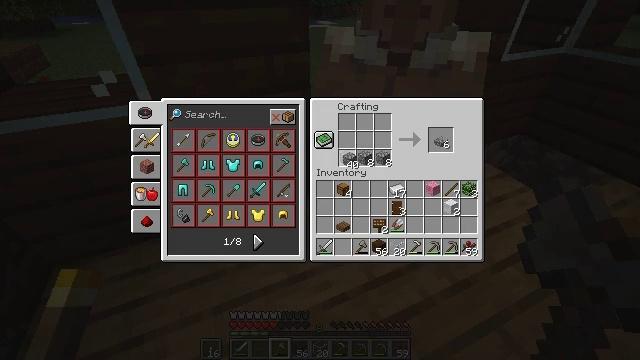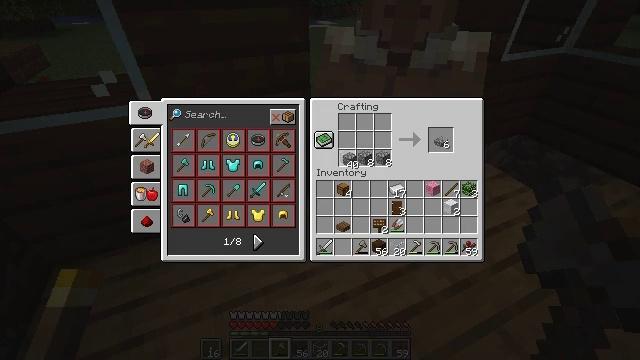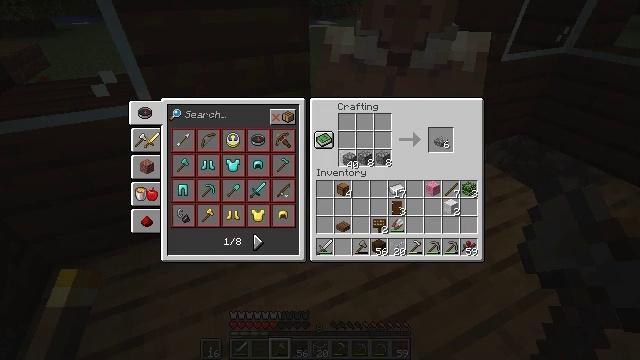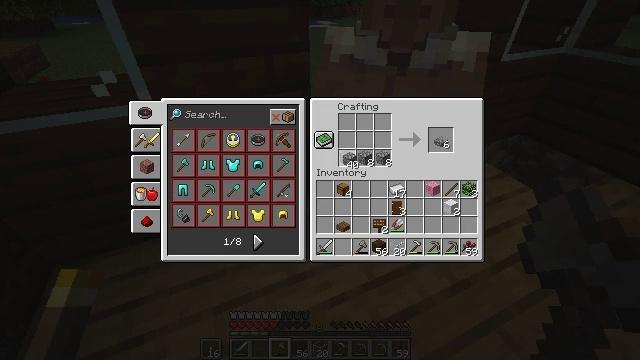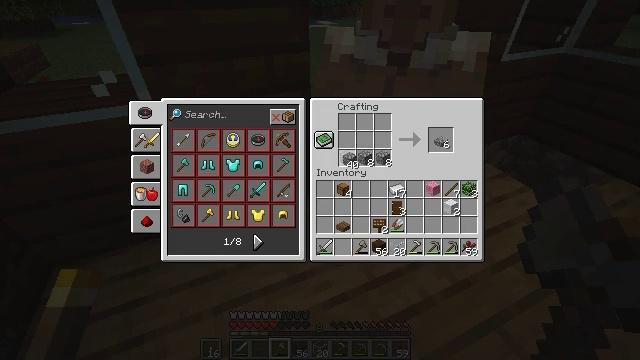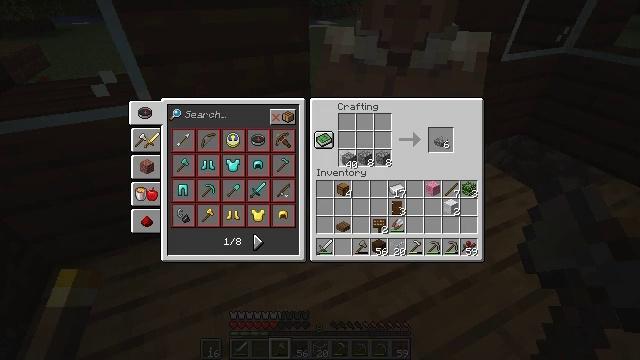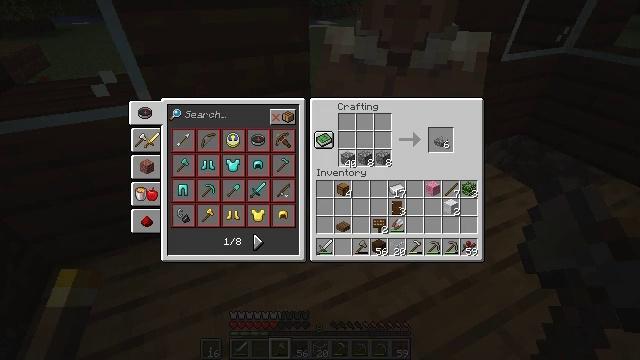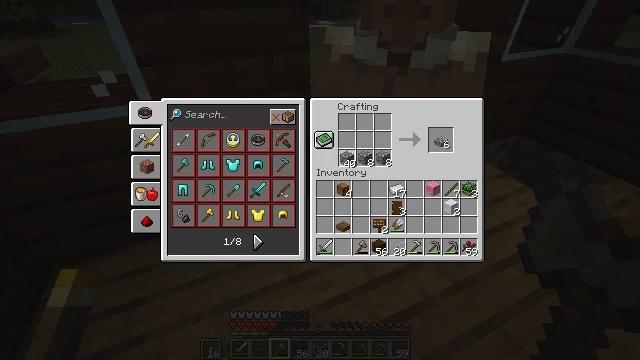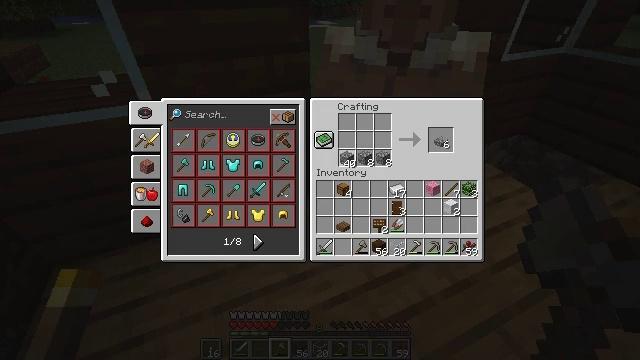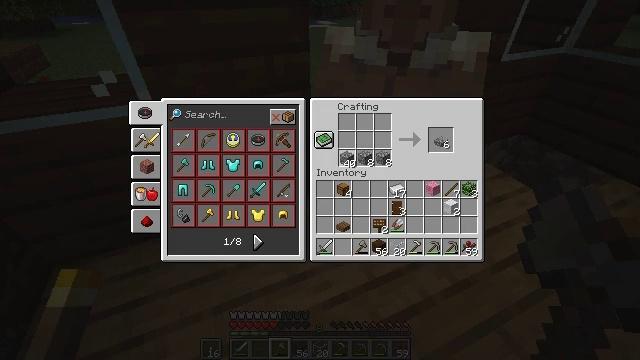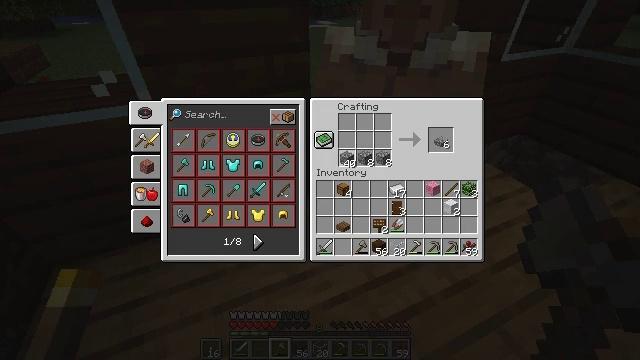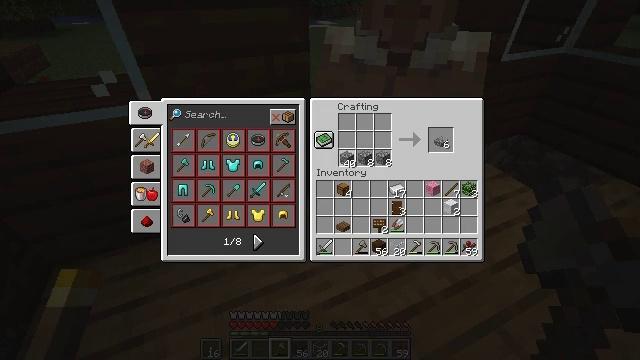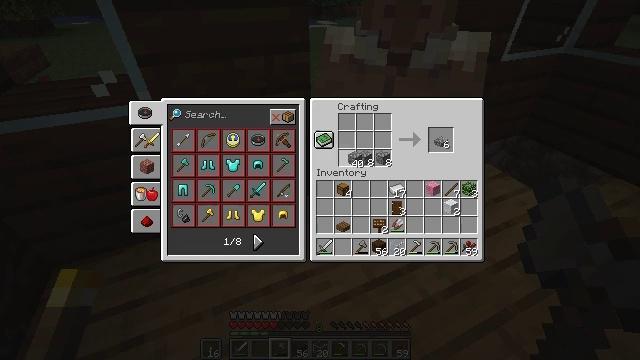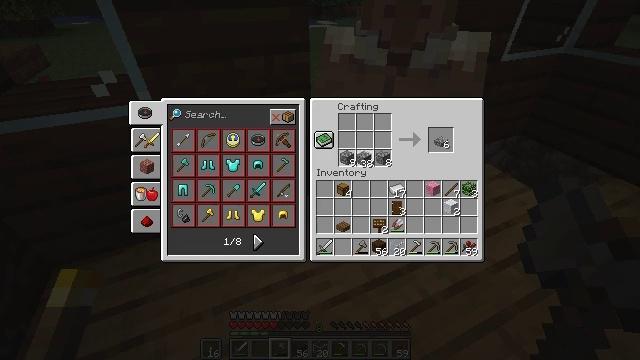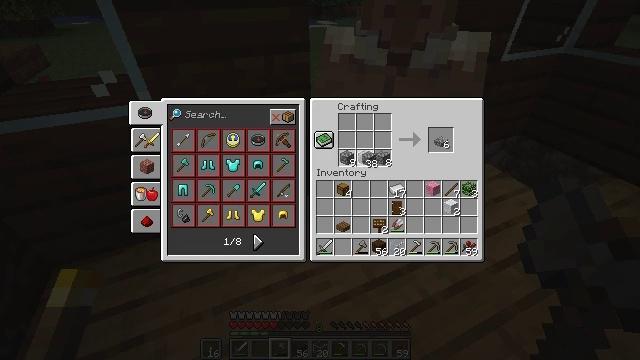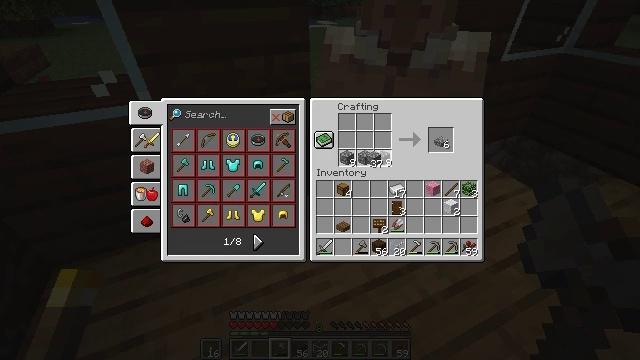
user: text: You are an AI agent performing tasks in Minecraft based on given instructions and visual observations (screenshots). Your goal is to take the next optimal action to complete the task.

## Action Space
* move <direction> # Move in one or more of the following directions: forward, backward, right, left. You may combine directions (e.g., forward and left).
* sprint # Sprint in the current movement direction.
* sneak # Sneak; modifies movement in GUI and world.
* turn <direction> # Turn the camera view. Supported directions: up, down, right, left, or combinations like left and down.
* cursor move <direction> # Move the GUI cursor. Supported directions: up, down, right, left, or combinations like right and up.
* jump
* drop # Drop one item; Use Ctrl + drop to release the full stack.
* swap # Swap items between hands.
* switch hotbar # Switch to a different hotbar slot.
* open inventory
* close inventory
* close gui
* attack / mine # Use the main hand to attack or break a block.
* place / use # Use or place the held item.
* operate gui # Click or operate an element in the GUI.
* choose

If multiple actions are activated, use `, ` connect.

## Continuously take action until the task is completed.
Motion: motion action
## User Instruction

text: Make a cobblestone slab using the crafting table.
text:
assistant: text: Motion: no_op
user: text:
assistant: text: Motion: no_op
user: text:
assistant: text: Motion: no_op
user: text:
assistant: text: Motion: no_op
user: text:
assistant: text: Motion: no_op
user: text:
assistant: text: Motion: no_op
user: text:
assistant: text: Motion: no_op
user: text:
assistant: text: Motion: no_op
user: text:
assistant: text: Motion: no_op
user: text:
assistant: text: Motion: choose
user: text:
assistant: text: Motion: choose
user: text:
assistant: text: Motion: cursor move right, choose
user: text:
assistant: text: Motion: cursor move right, choose
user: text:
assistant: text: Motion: choose
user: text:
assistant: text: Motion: choose
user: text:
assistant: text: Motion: choose
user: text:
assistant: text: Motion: choose
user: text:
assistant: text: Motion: choose
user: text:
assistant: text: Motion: choose
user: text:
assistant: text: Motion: choose
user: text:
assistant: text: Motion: choose
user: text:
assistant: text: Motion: choose
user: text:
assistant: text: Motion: choose
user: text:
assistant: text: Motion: no_op
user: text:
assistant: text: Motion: cursor move left
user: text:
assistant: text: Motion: cursor move left
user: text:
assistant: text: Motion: no_op
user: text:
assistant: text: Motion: no_op
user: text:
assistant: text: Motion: no_op
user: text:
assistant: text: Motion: no_op